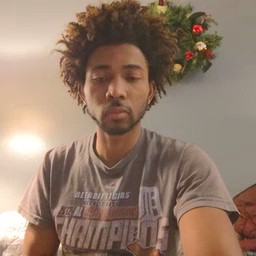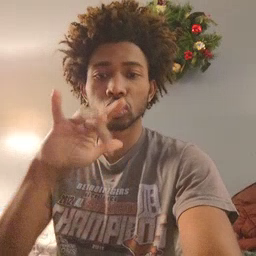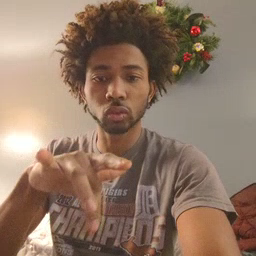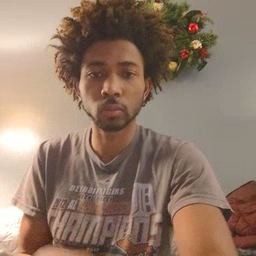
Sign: touch